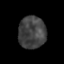
Tissue: lung
Cell type: Myeloid cells
Senescence score: 0.1383
Nuclear area (px): 864
Mean DAPI intensity: 66.697